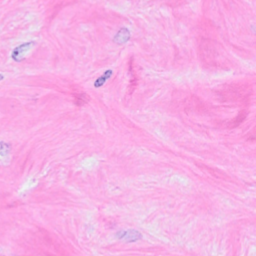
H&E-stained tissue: Breast